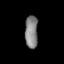
Tissue: lung
Cell type: Endothelial cells
Senescence score: 0.5692
Nuclear area (px): 415
Mean DAPI intensity: 130.096